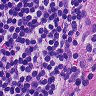
Metastatic tissue present: no